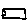
Label: square